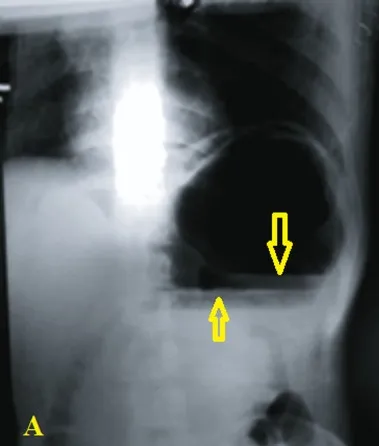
Plain abdominal radiography showing two large well-defined air-fluid levels approximately 15 cm in width superimposed on each other located at the left upper quadrant of the abdomen (arrows), with minimal gas seen at the distal bowel loops;. Erect view.
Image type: radiology (x_ray)